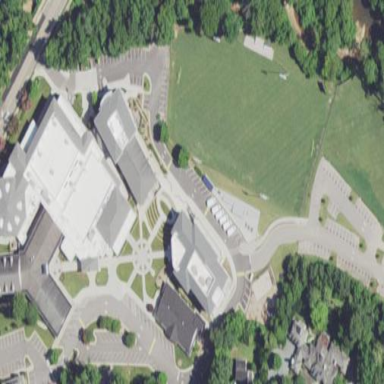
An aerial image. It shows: School.